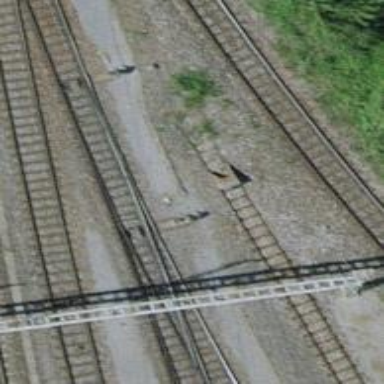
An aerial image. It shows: Railway buffer stop.